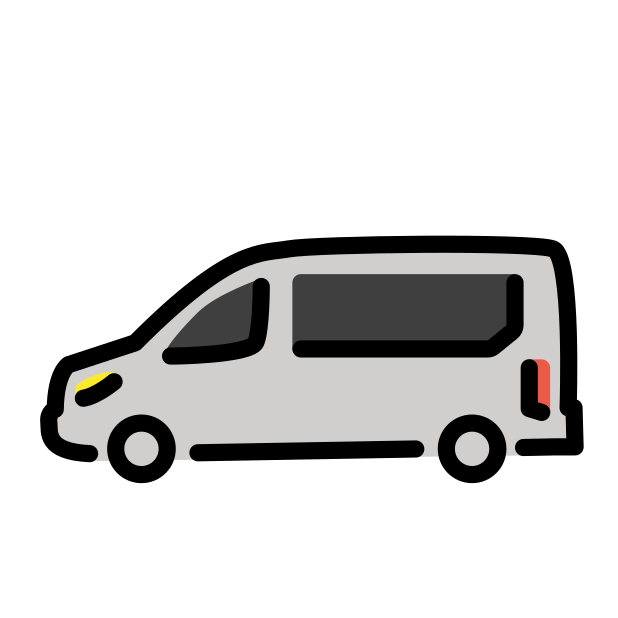
Emoji: 🚐
Name: minibus
Unicode: 0x1f690